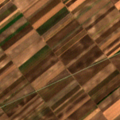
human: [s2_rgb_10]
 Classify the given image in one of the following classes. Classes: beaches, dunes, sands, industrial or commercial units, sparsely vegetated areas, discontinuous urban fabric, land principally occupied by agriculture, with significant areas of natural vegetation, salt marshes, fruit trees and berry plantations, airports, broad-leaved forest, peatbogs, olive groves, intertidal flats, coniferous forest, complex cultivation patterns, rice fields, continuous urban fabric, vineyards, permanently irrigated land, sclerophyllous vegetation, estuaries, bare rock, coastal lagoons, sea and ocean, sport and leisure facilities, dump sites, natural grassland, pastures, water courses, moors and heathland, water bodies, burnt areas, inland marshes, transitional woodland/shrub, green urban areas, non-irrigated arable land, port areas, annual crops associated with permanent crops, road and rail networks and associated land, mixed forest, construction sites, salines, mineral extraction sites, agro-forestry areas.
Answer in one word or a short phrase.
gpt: non-irrigated arable land